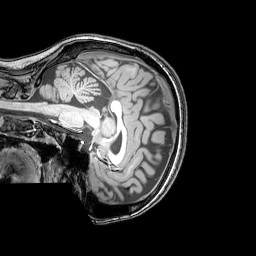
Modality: T1w
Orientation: sagittal
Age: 23
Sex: female
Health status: healthy
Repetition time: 0.081 s
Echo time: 0.037 s